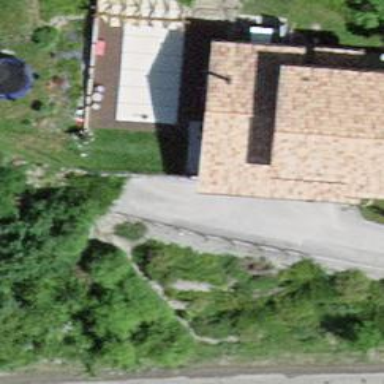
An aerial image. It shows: Simple house.